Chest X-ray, PA view. Patient: 61 years old, sex M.
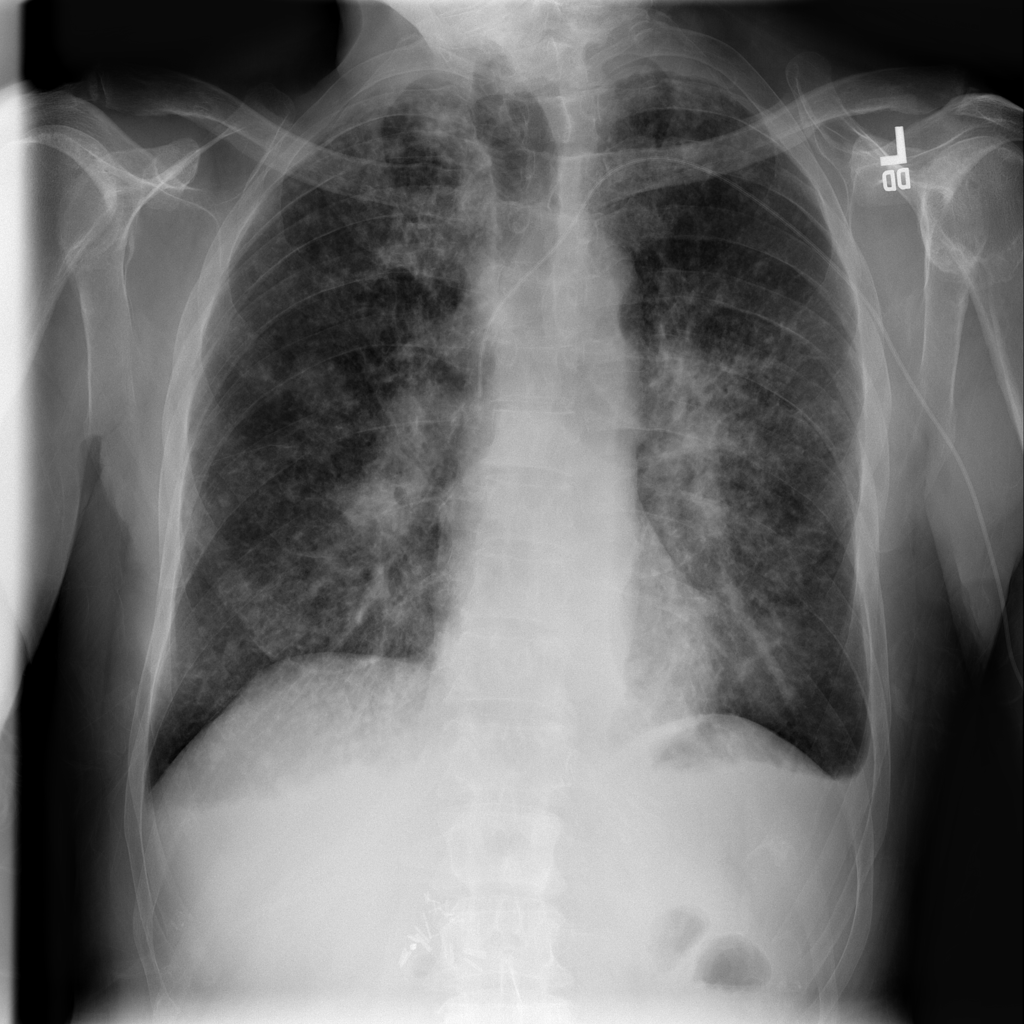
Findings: Effusion, Nodule